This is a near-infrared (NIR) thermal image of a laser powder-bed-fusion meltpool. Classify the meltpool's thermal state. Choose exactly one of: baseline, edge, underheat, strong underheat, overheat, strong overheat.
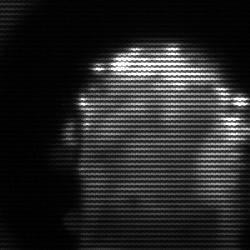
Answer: baseline